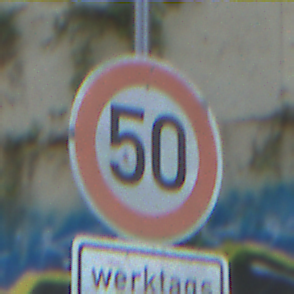
Verkehrszeichen: Geschwindigkeit50
Zusatzzeichen unten: ZeitangabenMitBeschraenkungAufWochentage7
Umgebung: Outdoor, Urban
Tageszeit: Midday
Wetter: Clear
Licht: Natural
Jahreszeit: NotSpecified
Kontrast: LowContrast